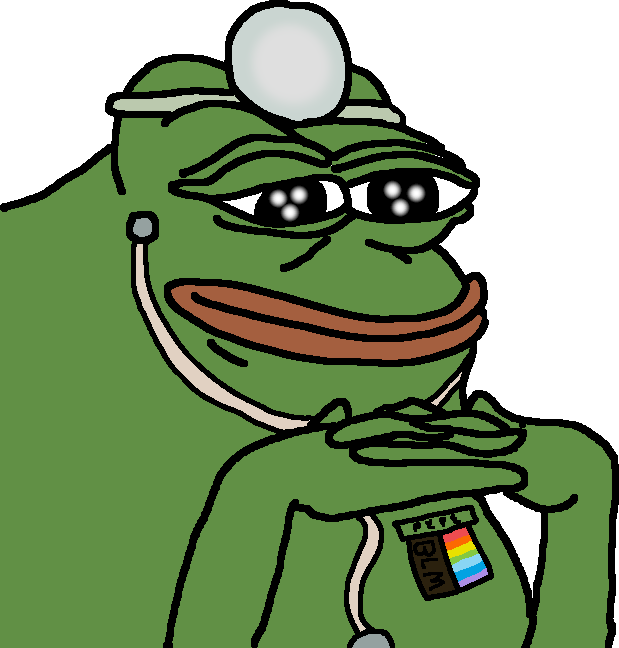
Label: 5_Pepe